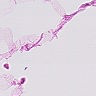
Metastatic tissue present: no